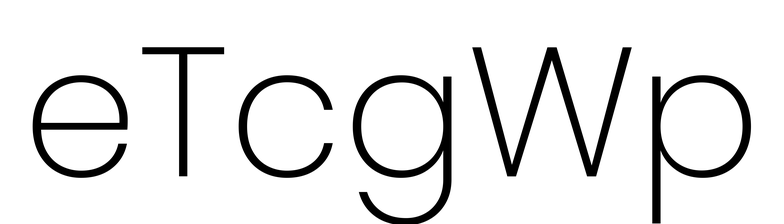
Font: Poppins-ExtraLight